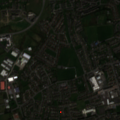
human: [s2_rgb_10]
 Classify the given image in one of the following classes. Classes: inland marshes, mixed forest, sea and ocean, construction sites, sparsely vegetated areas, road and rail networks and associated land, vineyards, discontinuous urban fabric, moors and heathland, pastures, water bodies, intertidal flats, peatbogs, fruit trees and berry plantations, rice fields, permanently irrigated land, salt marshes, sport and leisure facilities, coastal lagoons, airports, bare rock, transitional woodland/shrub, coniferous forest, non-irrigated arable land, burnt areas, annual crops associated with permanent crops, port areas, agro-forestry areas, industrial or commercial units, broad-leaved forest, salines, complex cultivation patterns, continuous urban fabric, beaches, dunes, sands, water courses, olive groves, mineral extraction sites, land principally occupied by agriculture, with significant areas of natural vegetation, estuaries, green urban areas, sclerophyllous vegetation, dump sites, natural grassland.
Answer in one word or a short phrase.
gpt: discontinuous urban fabric, industrial or commercial units, pastures